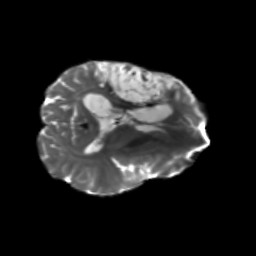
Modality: T2w
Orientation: axial
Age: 61
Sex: female
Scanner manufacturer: siemens
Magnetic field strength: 3 T
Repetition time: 5.25 s
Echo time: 0.08 s